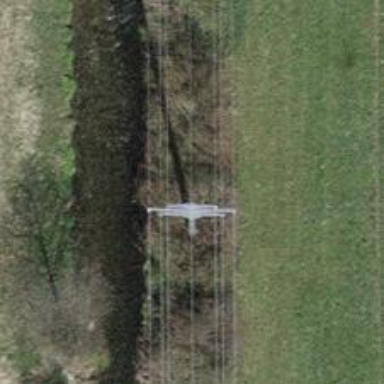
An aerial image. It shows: Power line in the image.